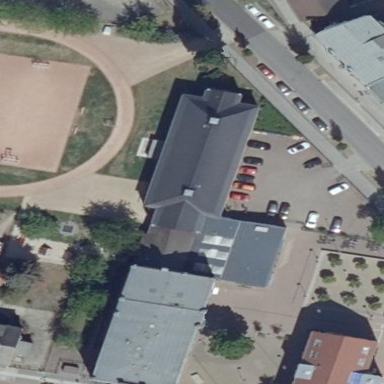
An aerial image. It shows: School building.